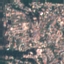
Land use / land cover class: Residential